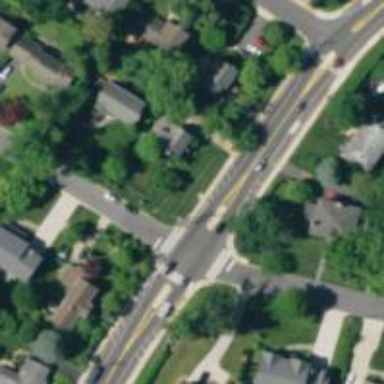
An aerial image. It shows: Marked road crossing.